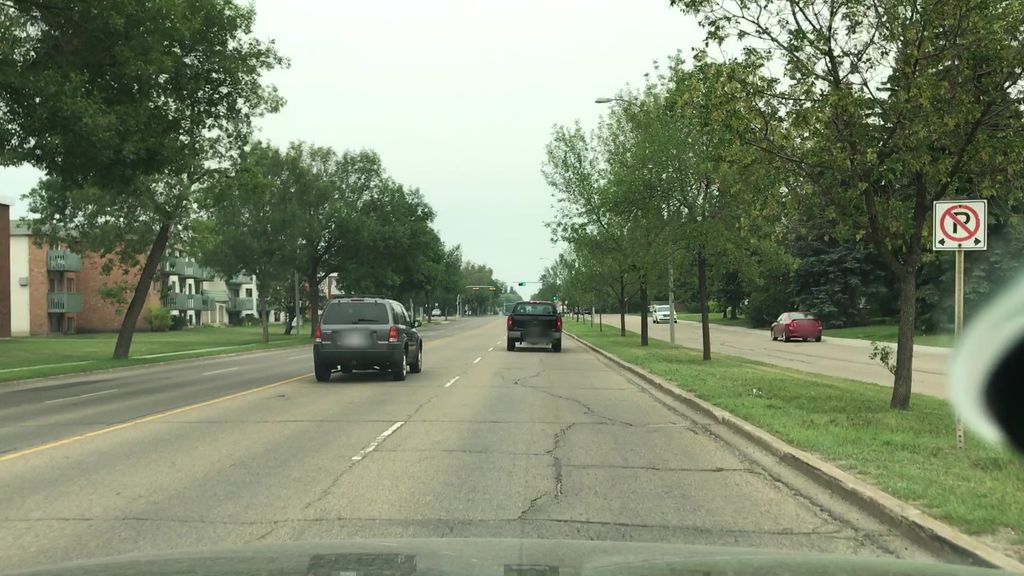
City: edmonton